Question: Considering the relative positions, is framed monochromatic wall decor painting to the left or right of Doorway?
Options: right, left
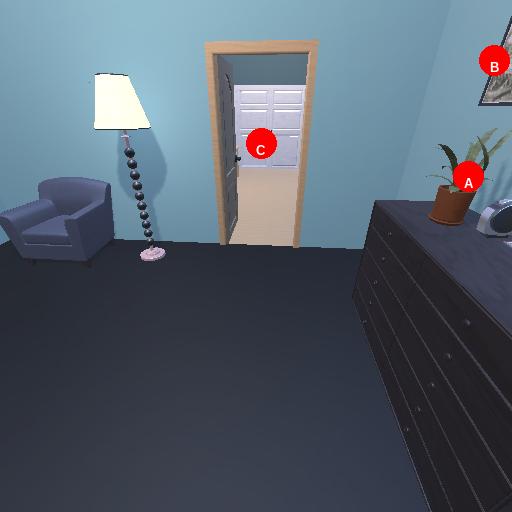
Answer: right